Interaction volume radius: 10 \u00c5
Interaction volume height: 10 \u00c5
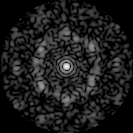
Disorder parameter: 0.6971